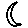
Label: moon